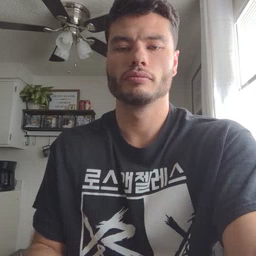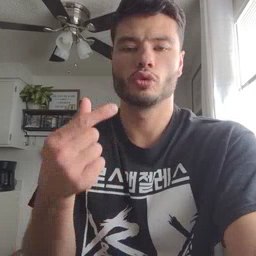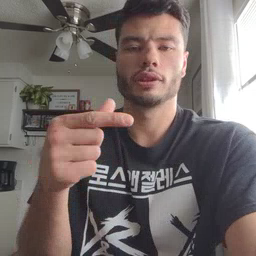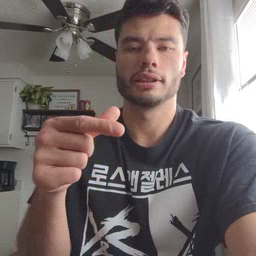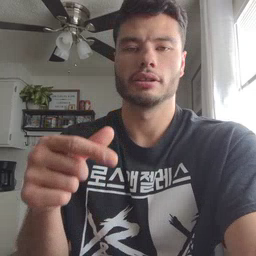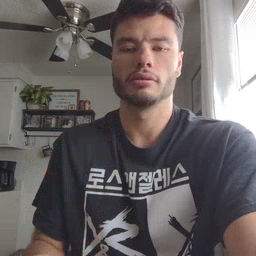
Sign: green